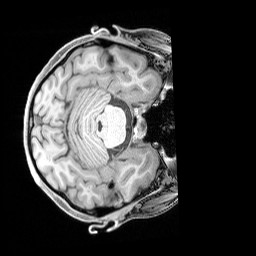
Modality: T1w
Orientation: axial
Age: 32
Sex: female
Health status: healthy
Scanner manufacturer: siemens
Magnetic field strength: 3 T
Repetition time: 1.65 s
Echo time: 0.00182 s